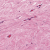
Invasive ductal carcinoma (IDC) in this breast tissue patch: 0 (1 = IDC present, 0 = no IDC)